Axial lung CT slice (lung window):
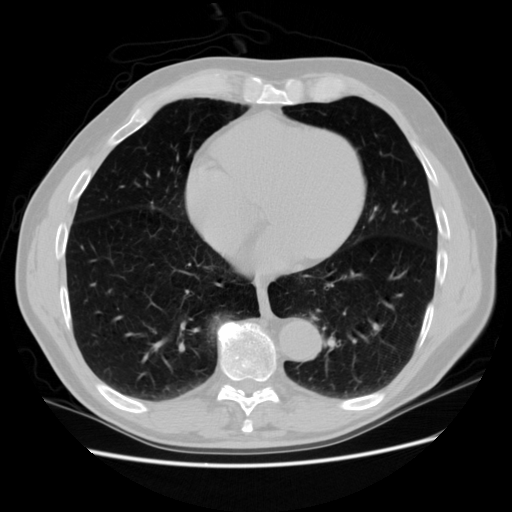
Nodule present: no